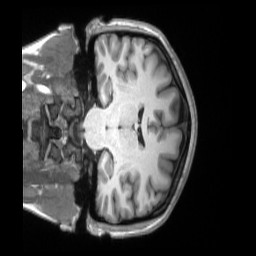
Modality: T1w
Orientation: coronal
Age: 26
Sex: female
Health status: ill
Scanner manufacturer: siemens
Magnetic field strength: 3 T
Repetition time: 2.2 s
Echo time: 0.00157 s